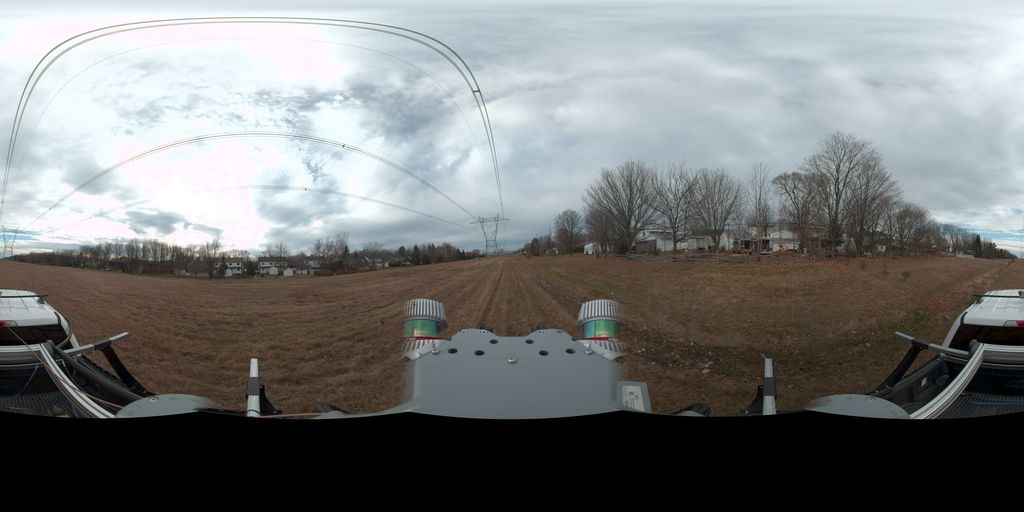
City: quebec_city